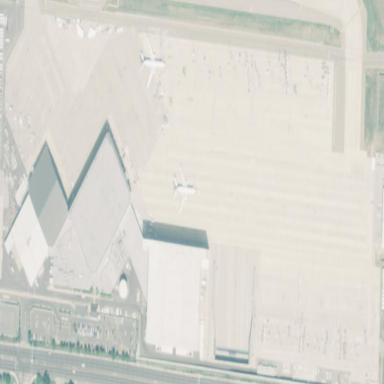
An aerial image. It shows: Apron at the airport.